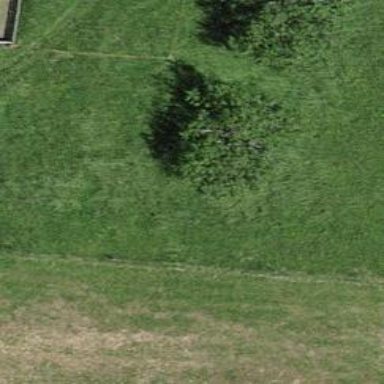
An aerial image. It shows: Agricultural area with broadleaved deciduous trees.